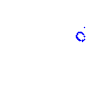
Particle: proton